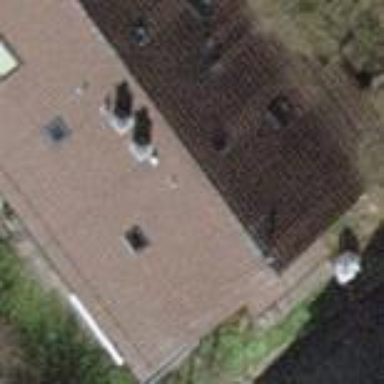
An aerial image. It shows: Building with tile roof.